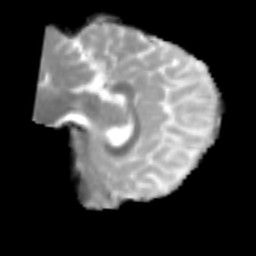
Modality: MD
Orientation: sagittal
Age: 23
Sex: male
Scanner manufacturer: siemens
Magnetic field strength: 3 T
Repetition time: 2.3 s
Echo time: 0.085 s